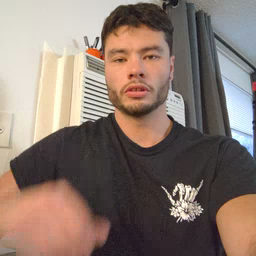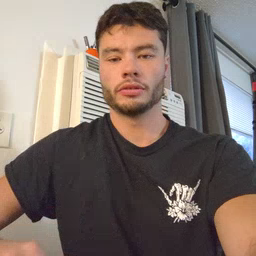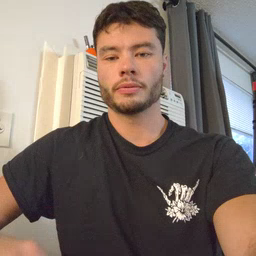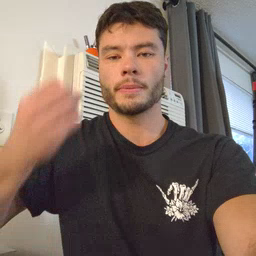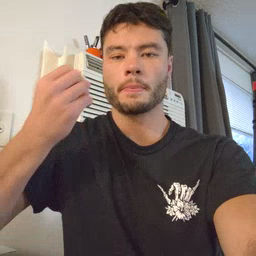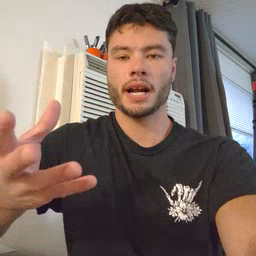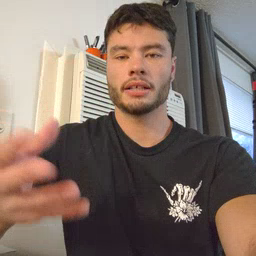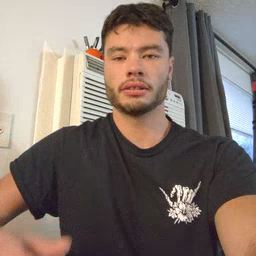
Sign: many